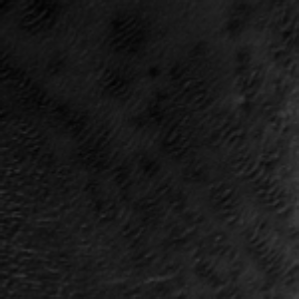
Label: frost